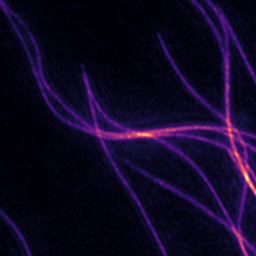
Label: Super-resolution Microtubules image